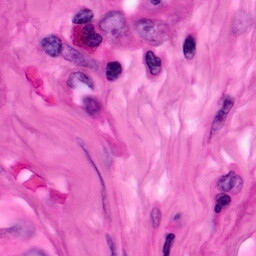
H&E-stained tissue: Pancreatic